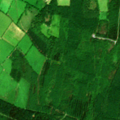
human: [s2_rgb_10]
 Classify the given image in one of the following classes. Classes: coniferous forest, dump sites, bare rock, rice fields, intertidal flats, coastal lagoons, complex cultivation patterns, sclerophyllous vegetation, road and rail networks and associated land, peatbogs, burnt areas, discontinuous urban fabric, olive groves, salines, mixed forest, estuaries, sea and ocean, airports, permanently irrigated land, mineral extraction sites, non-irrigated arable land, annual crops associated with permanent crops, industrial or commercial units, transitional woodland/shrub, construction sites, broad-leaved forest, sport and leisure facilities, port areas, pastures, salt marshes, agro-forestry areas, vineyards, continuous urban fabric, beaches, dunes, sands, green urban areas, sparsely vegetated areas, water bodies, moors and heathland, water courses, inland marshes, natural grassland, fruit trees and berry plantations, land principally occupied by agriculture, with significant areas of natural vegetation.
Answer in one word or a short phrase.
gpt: pastures, coniferous forest, mixed forest